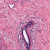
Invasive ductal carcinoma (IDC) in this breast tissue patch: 0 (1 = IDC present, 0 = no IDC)